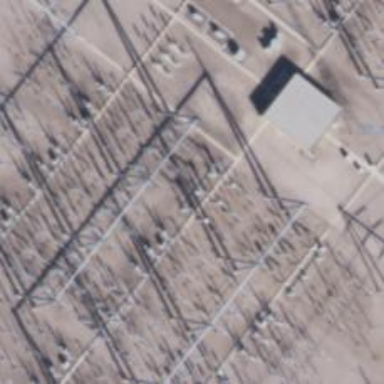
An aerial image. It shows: Switch used for power control.